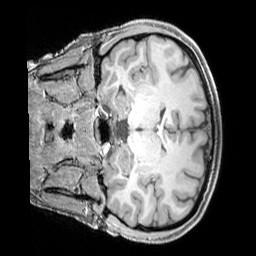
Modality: T1w
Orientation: coronal
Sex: female
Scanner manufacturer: siemens
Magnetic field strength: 3 T
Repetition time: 2.3 s
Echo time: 0.00226 s